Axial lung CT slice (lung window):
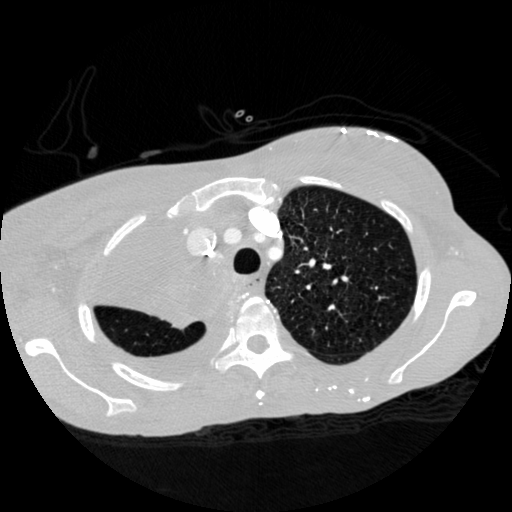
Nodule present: no